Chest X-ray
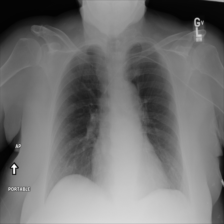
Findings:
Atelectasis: negative
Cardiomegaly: negative
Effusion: negative
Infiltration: negative
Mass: negative
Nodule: negative
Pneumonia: negative
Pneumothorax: negative
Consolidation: negative
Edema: negative
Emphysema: negative
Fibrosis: negative
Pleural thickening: negative
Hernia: negative